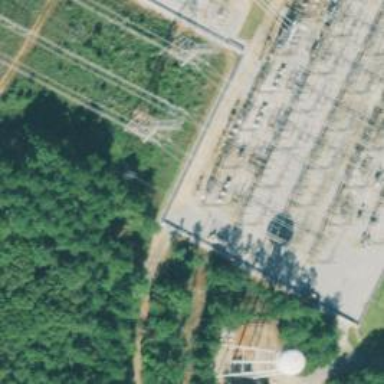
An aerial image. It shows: Switch for power supply.